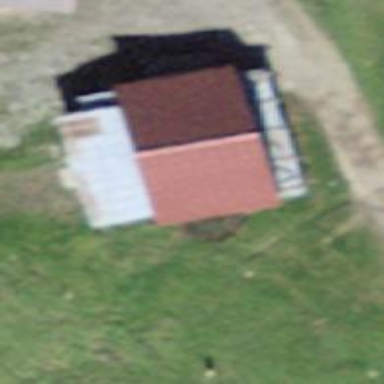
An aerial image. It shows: Farm auxiliary building.